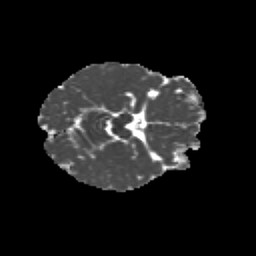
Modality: MD
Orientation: axial
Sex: male
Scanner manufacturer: siemens
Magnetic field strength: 3 T
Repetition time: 5 s
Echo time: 0.0694 s